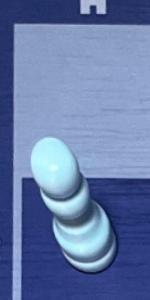
Label: Pawn_White